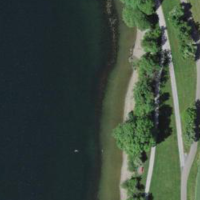
EUNIS habitat code: 23
Species observed at this site:
Tachybaptus ruficollis
Corvus corone
Podiceps cristatus
Cyanistes caeruleus
Fulica atra
Anas platyrhynchos
Aythya ferina
Aythya fuligula
Bucephala clangula
Passer domesticus
Juglans regia
Chroicocephalus ridibundus
Phalacrocorax carbo
Cygnus olor
Ardea alba
Mareca strepera
Parus major
Erithacus rubecula
Pica pica